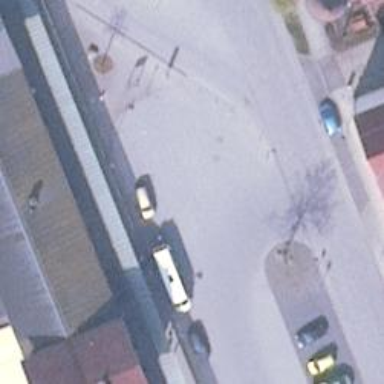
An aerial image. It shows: Taxi stand.